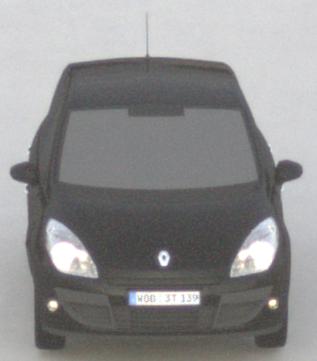
Make: Renault
Model: Scénic 1.6 16V 110
Detailed model: Scénic (III)
Model produced from: 2009/06
Model produced until: 2010/08
Doors: 5
Color: black
Road condition: dry road
Daytime: sunrise or sunset
Contrast: low contrast